Question: In my rails application I have a simple datetimepicker for selecting start and the end dates with respective input labels (Please find the attached screenshot initial.png).
Upon clicking the input fields the calendar pop up comes out along with a slider which allows me to set the time (which is initially set to 10, which is the minimum value). But I need to set the default value of the end date to the maximum value (which is 19 in my case) as soon as I click on it. (Please find the attached screenshot expected.png)
Here is my code, in the Rails app
'default.js' file
'''
$(".leave-date").datetimepicker({
showMinute:false,
hourMin: 10,
hourMax: 19,
});
'''
Can anybody please help me to achieve this
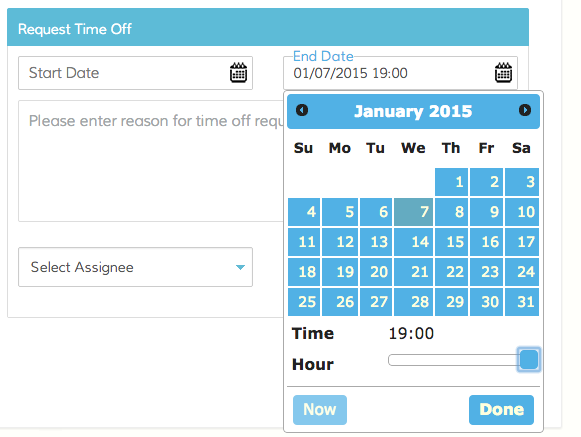
Answer: Try this:
'''
$(".leave-date").datetimepicker({
showMinute:false,
hourMin: 10,
hourMax: 19,
hour: 19,
});
'''